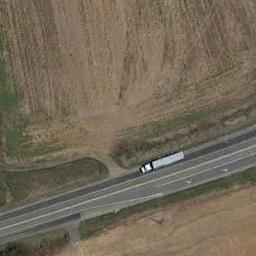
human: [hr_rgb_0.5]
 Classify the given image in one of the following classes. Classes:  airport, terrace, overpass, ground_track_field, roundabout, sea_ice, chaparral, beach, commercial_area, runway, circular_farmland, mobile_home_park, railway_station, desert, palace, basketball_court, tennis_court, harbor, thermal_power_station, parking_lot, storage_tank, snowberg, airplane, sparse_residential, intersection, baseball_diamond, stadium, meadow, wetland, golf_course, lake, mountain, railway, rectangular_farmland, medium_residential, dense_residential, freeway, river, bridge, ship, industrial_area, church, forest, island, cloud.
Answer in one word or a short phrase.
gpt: freeway